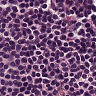
Metastatic tissue present: no